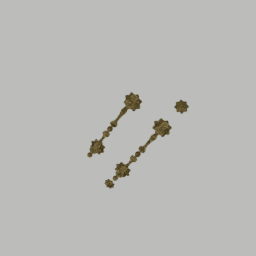
Label: mechanical